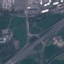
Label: Highway